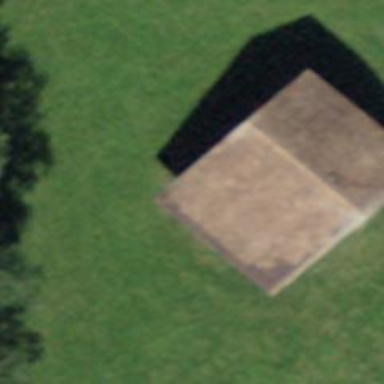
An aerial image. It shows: Rural barn.